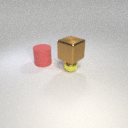
small yellow metal sphere below large brown metal cube